Question: I create pdf file. I need to draw rotation text. In current time I have this pdf file

My code which draw the text
'''
............
CGContextTranslateCTM(context, 0, frameRect.origin.y*2);
CGContextScaleCTM(context, 1.0, -1.0);
// Draw the frame.
CTFrameDraw(frame, context);
// Add these two lines to reverse the earlier transformation.
CGContextScaleCTM(context, 1.0, -1.0);
CGContextTranslateCTM(context, 0, (-1)*frameRect.origin.y*2);
'''
I know that I must use 'CGContextRotateCTM(CGContextRef c, GFloat angle)', but I bad understand transformation and I can't do as I need.
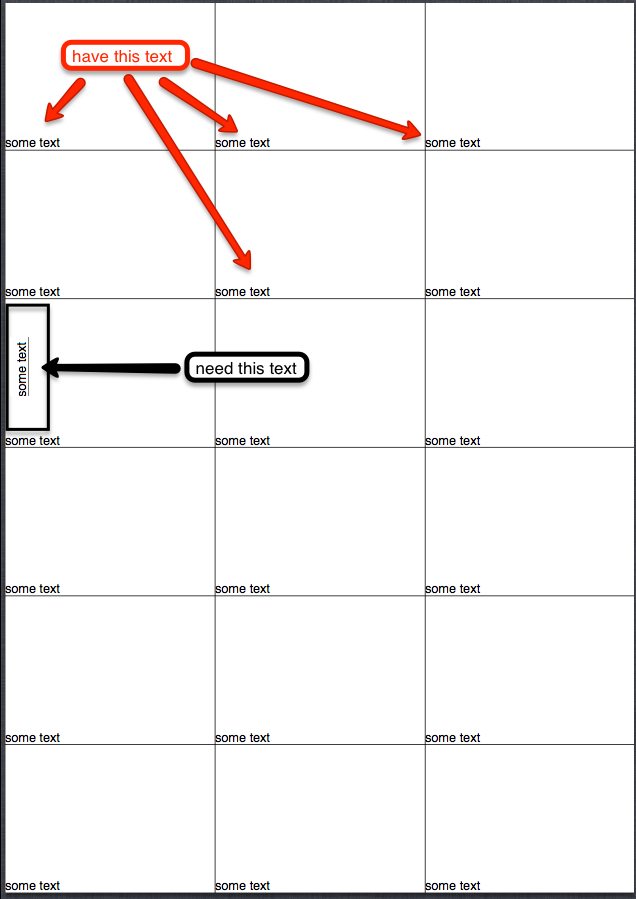
Answer: The following adds text rotated -90 degrees to the specified context at the yOffset from the top of the page:
'''
+(void)addRotatedLabel:(CGContextRef)context atYOffset:(CGFloat)yOffset{
// -90 degrees
CGFloat rotation = -M_PI / 2.f;
CGContextRotateCTM(context, rotation);
NSString *label = [NSString stringWithFormat:@"%@", @"some text"];
CGSize maxSize = CGSizeMake(300, 12);
UIFont *font = [UIFont systemFontOfSize:7.5f];
CGSize textSize = [label sizeWithFont:font constrainedToSize:maxSize lineBreakMode:NSLineBreakByClipping];
CGRect titleRect = CGRectMake(-yOffset, 32.f - textSize.height + 3.f, textSize.width, textSize.height);
[[UIColor blackColor] setFill];
[label drawInRect:titleRect withFont:font];
CGContextRotateCTM(context, -rotation);
}
'''
It can be easily modified to handle other rotations, font sizes, pass in the 'NSString', etc.